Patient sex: M
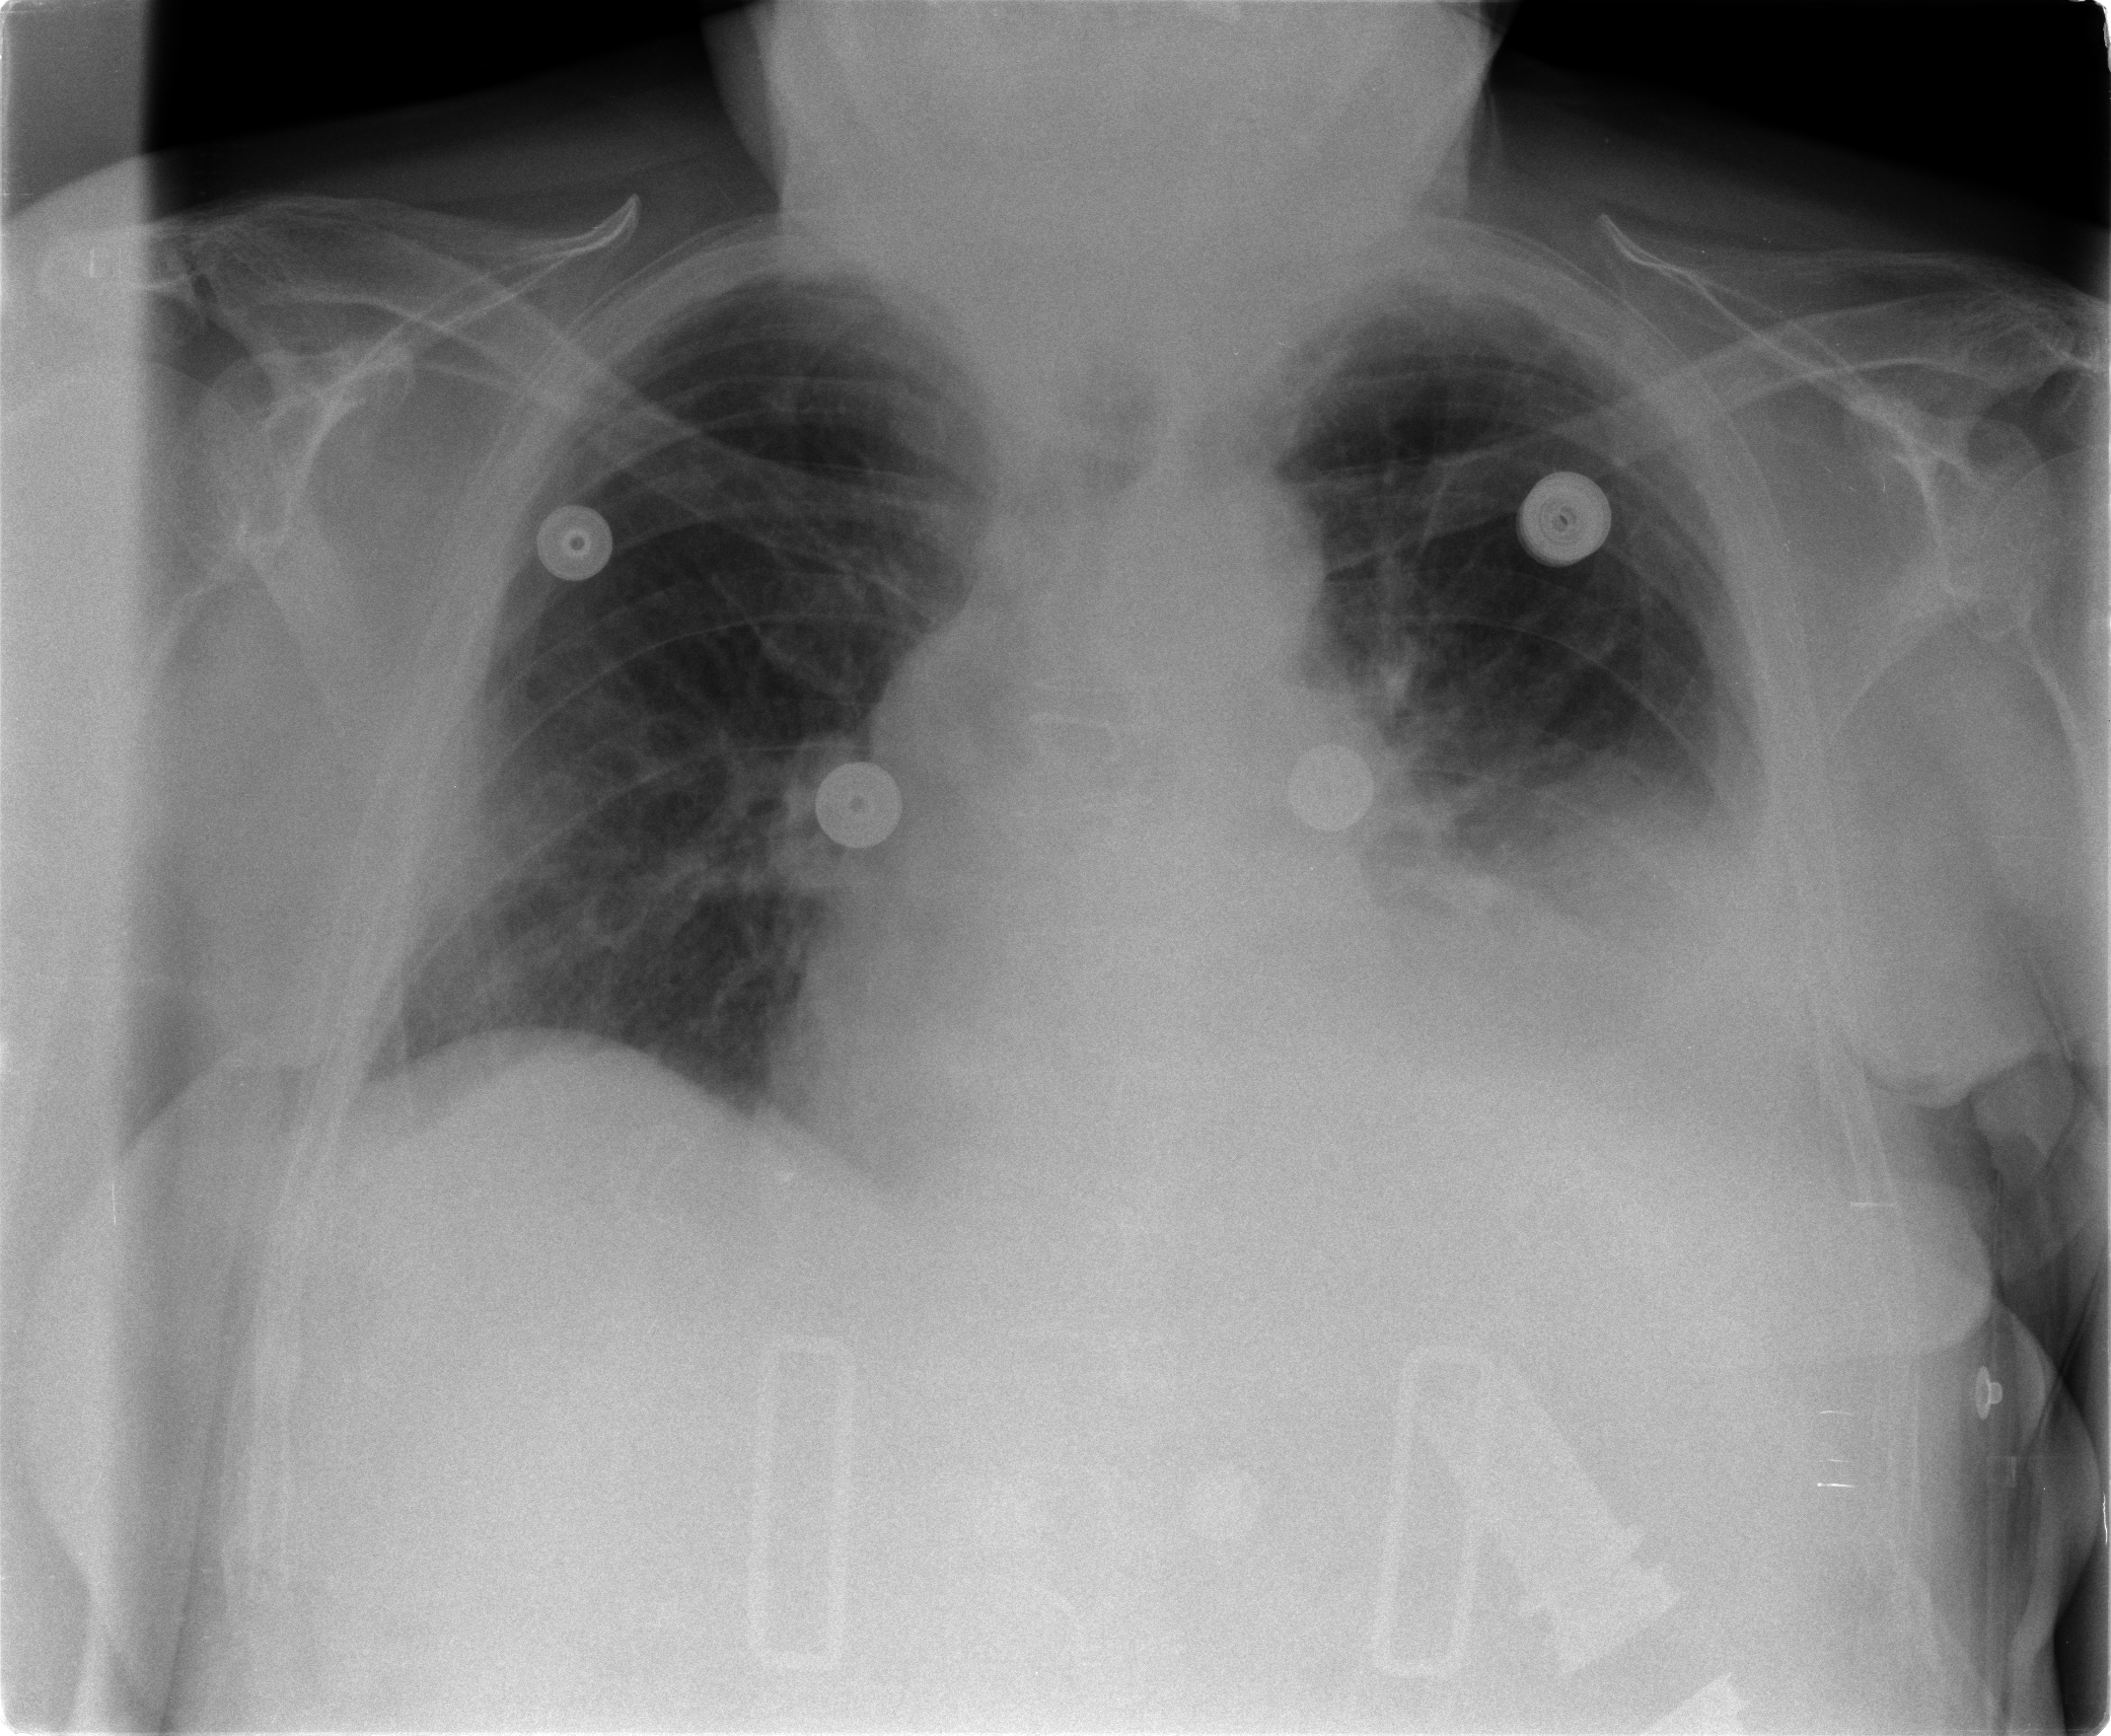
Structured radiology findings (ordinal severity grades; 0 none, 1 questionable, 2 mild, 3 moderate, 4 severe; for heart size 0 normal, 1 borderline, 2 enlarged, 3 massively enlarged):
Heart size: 2
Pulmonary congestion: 2
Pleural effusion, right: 0
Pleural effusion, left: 2
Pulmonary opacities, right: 0
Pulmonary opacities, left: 0
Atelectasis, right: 2
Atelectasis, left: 2